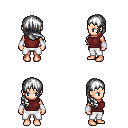
a pixel art fantasy rpg character, female body template, human, light skin, maroon sleeveless shirt, white pants, white right-swept hairstyle, white cloth bracers, four views (front, back, left, right), 2x2 character sprite sheet, small pixel art, hard edges, no anti-aliasing